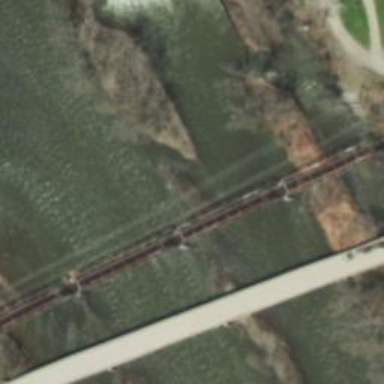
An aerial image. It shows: Bridge.